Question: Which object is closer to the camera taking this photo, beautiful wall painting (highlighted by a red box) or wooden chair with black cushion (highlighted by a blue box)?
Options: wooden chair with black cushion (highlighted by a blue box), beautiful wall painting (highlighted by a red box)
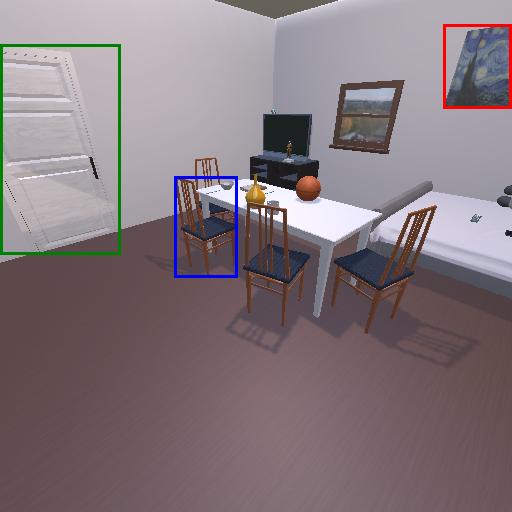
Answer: wooden chair with black cushion (highlighted by a blue box)